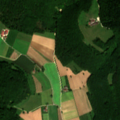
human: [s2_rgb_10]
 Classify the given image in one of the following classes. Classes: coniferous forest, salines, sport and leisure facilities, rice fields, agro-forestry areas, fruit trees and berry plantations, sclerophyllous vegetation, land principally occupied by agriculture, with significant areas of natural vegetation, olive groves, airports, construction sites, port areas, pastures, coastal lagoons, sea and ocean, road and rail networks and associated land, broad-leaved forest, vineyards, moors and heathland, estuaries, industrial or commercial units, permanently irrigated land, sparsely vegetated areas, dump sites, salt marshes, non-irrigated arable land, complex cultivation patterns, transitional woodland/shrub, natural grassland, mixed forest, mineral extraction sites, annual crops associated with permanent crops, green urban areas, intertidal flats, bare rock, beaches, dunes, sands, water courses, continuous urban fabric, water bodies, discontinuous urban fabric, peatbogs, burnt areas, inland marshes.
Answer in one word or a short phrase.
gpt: non-irrigated arable land, broad-leaved forest, mixed forest